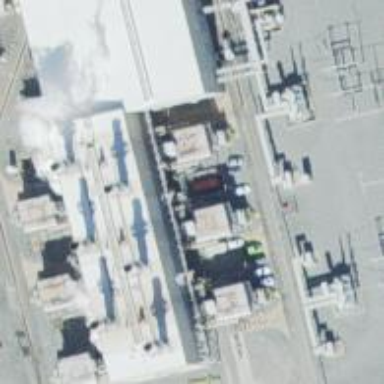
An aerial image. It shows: Gas-powered generator. It is gas turbine type generator.